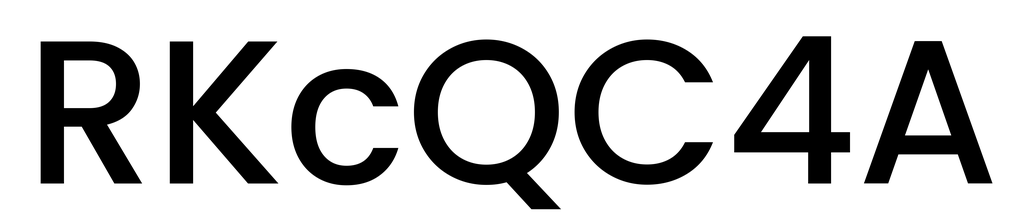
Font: Poppins-Medium